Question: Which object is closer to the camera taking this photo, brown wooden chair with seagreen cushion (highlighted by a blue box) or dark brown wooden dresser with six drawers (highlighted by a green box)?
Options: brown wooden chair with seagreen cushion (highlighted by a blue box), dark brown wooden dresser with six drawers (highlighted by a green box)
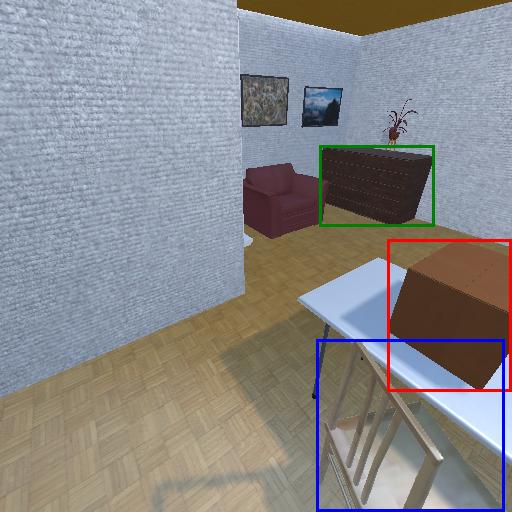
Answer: brown wooden chair with seagreen cushion (highlighted by a blue box)